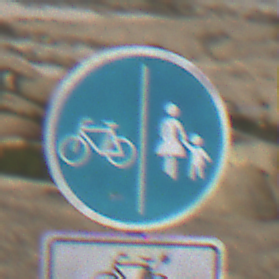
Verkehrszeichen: GetrennterRadUndGehwegRadwegLinks
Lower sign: EinspurigeFahrzeugeFrei6
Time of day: Midday
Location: Outdoor (Nature)
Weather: PartlyCloudy
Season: NotSpecified
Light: Natural